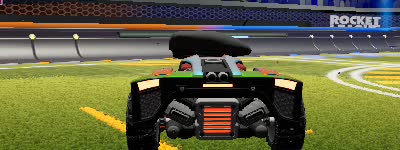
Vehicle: breakout